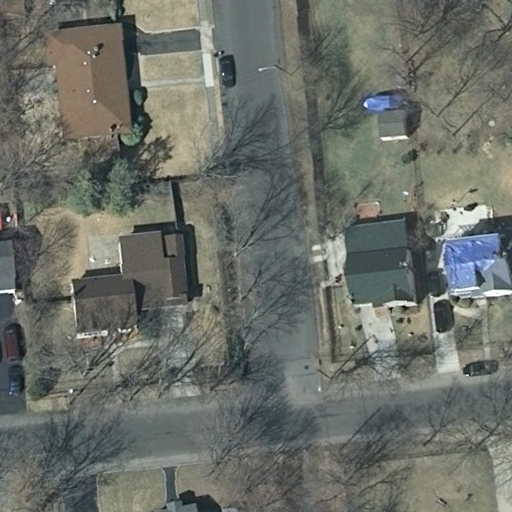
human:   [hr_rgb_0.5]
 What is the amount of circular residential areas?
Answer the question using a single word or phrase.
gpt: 0

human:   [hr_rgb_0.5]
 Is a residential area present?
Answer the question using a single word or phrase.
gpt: yes

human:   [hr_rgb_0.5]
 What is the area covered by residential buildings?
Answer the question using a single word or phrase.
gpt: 1045m2

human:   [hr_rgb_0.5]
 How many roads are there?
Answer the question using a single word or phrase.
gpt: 2

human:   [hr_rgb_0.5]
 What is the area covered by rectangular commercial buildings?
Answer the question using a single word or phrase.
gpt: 0m2

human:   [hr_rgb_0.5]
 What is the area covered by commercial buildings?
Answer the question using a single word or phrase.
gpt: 0m2

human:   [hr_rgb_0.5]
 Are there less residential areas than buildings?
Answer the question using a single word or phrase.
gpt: yes

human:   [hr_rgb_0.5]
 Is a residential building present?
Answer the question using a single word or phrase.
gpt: yes

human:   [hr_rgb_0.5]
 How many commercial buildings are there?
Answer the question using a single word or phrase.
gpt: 0

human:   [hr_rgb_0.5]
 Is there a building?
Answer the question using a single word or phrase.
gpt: yes

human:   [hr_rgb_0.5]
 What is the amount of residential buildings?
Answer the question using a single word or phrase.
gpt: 5

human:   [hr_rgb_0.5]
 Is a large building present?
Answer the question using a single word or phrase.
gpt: no

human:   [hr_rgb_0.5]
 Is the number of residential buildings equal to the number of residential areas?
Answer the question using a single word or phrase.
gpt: no

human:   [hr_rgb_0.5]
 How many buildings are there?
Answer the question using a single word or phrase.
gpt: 5

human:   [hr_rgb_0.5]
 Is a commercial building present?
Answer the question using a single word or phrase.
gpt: no

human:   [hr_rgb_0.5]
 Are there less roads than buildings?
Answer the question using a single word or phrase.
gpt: yes

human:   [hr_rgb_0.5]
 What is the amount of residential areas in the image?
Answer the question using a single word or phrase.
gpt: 1

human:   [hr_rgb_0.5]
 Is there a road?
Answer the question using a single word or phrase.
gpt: yes

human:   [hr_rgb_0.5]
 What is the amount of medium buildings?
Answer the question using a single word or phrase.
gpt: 4

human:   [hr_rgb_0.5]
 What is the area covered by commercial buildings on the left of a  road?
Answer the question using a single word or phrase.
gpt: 0m2

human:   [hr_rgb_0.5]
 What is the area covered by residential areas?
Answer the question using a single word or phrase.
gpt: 10611m2

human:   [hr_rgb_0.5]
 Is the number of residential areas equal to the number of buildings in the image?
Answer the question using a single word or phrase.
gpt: no

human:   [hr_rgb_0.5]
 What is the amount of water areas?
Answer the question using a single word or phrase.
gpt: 0

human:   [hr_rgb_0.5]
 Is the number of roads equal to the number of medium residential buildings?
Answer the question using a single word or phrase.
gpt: no

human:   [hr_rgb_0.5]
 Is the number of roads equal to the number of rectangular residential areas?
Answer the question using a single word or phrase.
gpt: no

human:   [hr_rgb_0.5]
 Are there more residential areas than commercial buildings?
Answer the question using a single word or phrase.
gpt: yes

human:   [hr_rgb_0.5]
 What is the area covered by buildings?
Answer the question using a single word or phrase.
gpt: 1045m2

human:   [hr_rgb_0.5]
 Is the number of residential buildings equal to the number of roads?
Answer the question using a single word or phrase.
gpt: no

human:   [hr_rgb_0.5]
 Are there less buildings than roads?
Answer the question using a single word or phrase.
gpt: no

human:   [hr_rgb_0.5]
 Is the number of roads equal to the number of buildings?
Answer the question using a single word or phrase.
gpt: no

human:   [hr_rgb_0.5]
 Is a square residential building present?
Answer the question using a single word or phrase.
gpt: no

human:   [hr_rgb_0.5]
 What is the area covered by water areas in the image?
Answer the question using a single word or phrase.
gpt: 0m2

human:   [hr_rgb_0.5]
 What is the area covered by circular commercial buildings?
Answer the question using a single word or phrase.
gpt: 0m2

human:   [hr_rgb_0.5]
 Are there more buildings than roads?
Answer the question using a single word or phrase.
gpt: yes

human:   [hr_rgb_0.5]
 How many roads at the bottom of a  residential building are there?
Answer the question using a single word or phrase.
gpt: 1

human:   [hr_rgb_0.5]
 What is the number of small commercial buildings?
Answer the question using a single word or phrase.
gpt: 0

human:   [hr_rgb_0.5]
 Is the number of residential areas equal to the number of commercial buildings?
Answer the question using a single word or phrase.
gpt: no

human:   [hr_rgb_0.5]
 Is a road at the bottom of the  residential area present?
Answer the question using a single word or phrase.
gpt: yes

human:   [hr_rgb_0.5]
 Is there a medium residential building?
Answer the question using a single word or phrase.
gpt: yes

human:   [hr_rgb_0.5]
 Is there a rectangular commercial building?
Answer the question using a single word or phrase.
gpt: no

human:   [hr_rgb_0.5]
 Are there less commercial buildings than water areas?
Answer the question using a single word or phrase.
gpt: no

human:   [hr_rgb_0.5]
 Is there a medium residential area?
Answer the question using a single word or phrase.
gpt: no

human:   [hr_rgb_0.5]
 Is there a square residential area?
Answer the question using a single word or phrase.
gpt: no

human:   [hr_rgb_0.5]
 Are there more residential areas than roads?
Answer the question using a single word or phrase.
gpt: no

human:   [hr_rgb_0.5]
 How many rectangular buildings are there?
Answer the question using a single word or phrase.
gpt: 3

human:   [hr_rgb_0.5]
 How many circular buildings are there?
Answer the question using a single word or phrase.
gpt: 0

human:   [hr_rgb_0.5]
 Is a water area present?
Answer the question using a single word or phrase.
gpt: no

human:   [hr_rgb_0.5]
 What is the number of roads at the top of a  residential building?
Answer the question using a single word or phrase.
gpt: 0

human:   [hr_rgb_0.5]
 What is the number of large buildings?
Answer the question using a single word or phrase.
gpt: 0

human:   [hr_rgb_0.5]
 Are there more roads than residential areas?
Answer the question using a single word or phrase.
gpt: yes

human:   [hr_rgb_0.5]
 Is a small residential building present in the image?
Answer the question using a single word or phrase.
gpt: yes

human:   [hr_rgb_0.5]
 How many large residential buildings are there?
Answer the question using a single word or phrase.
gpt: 0

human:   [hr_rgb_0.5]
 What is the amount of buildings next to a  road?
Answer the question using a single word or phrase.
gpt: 5

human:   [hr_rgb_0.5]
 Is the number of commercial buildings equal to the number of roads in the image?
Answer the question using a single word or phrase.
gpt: no

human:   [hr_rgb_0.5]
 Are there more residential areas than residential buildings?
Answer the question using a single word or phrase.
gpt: no

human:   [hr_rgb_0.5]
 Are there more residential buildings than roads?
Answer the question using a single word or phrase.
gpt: yes

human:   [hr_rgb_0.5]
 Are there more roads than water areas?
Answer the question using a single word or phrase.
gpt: yes

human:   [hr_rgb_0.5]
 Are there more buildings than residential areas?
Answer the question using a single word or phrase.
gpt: yes

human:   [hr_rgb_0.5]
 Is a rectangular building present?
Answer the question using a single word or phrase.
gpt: yes

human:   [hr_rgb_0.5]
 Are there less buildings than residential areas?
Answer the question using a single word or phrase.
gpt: no

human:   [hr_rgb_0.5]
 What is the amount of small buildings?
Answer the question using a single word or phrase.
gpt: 1

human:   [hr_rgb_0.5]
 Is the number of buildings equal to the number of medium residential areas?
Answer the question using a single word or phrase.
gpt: no

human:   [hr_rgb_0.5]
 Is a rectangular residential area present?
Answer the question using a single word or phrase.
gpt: yes

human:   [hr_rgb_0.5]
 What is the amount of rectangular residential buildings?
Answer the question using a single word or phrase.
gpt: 3